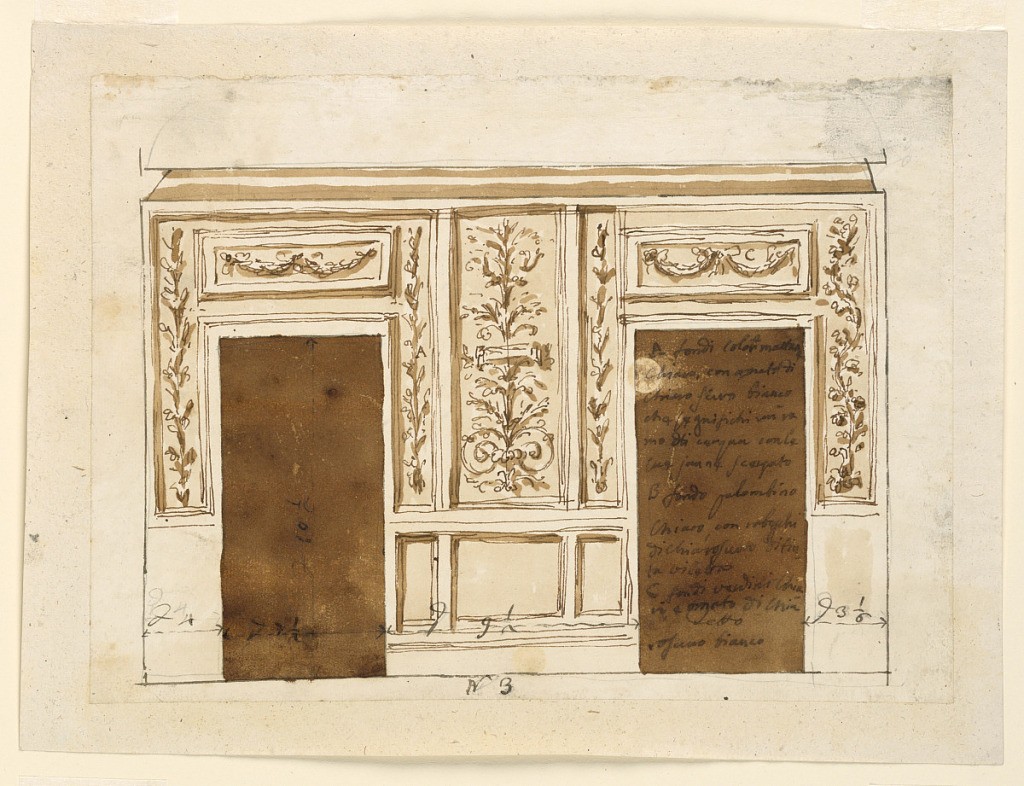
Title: Entrance wall of a salon
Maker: Giuseppe Barberi, Italian, 1746–1809
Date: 1746–1809
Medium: Pen and brown ink, brush and brown wash, graphite on off-white laid paper, lined
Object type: Drawing
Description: Entrance wall of a salon.